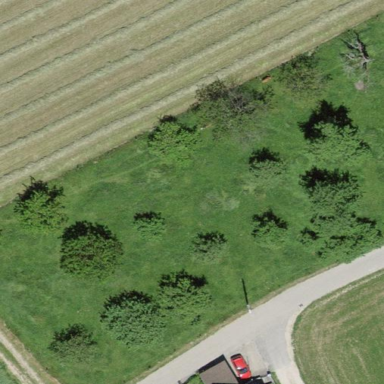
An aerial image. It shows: Orchard.